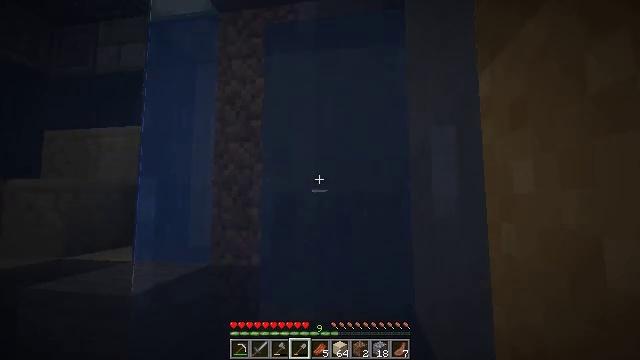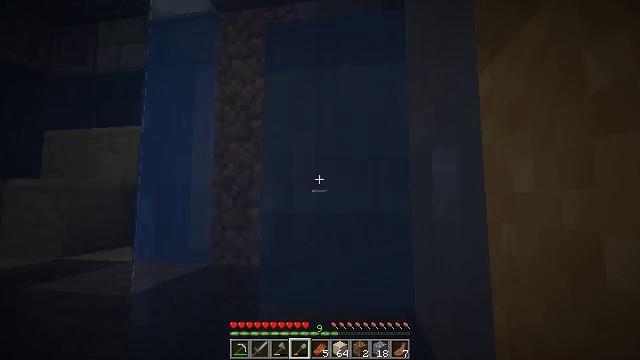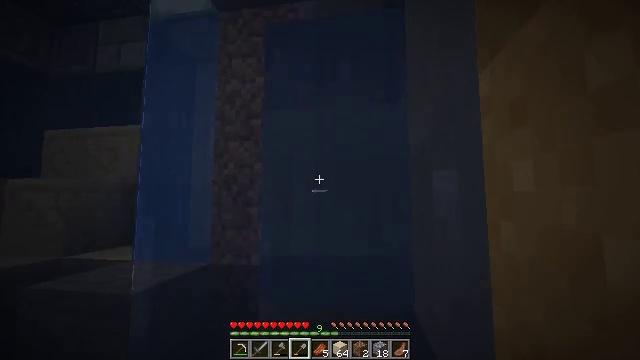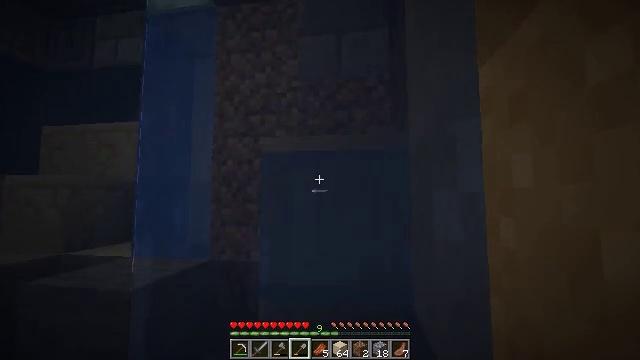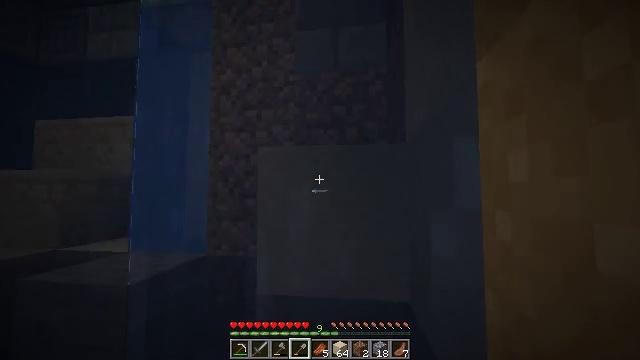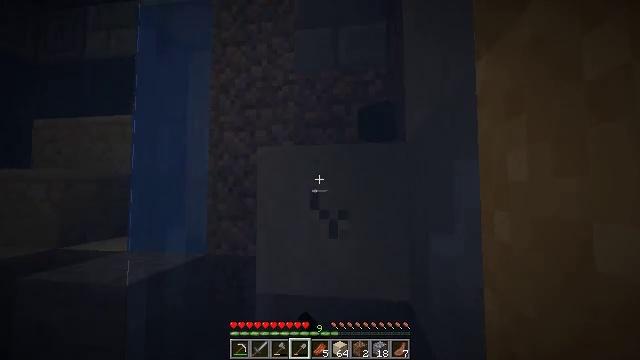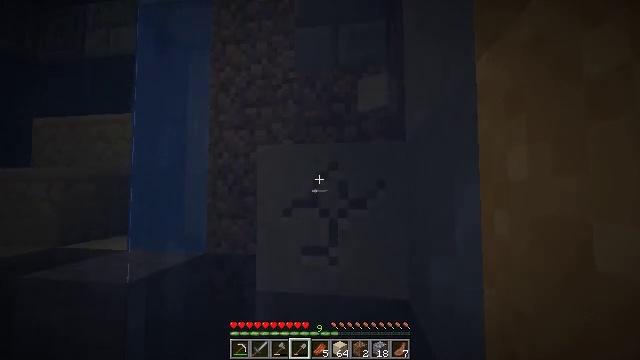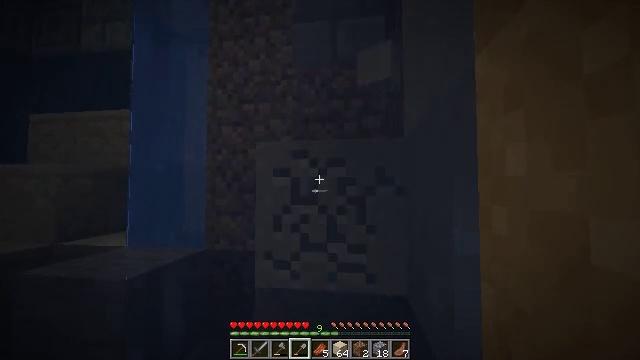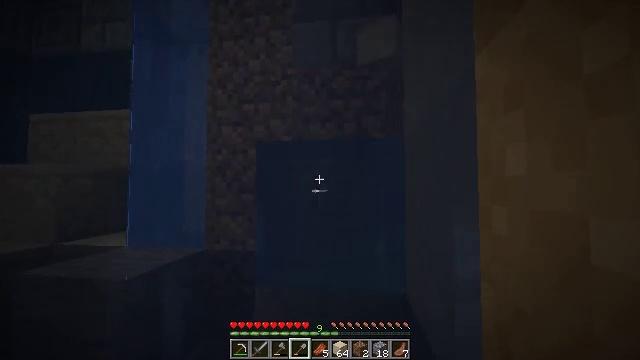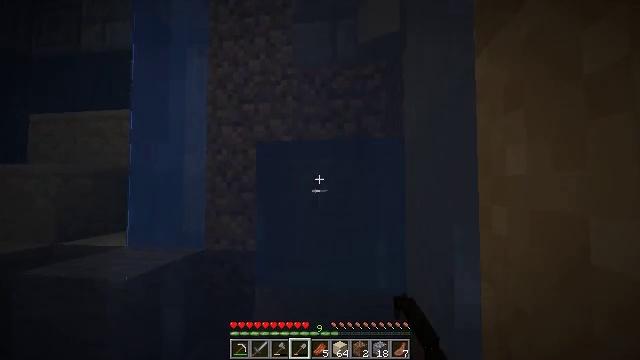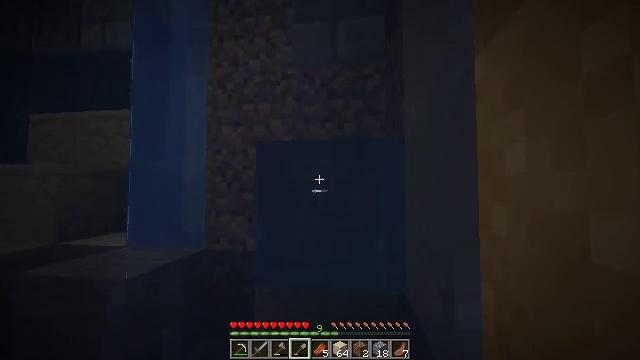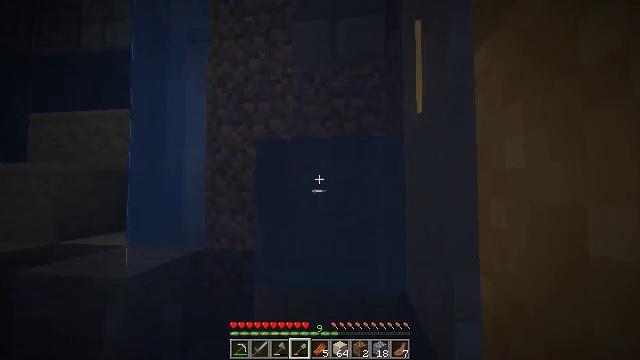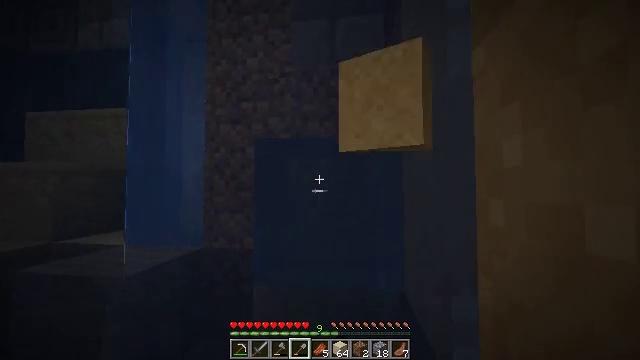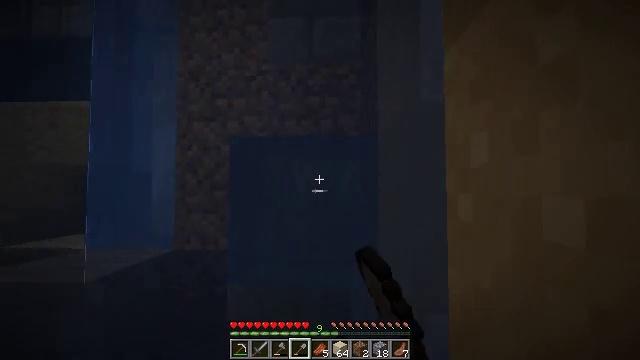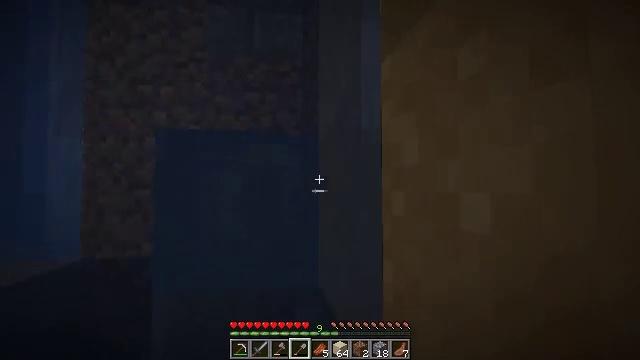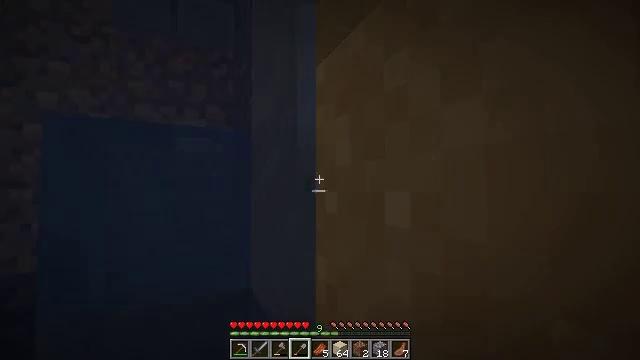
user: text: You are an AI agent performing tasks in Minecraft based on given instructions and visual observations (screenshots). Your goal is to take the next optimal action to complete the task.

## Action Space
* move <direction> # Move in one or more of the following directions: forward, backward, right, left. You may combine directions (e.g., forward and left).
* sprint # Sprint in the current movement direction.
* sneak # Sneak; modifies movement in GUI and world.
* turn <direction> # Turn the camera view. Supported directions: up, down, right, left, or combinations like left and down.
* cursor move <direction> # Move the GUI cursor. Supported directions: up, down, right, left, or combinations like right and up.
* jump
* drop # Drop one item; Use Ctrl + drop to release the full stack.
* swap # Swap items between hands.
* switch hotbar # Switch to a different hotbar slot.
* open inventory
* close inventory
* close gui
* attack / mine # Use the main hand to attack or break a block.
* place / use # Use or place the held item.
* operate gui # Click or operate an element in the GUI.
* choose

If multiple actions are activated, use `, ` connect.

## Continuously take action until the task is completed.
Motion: motion action
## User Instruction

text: Collect sand to make glass.
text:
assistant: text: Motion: attack / mine
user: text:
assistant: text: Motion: attack / mine
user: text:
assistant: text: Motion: attack / mine
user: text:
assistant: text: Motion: turn down, attack / mine
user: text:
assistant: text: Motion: attack / mine
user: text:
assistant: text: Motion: attack / mine
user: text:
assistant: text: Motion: attack / mine
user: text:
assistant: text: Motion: attack / mine
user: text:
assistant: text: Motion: attack / mine
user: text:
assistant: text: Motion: move left, attack / mine
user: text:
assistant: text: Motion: move left, attack / mine
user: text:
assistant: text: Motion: move left, attack / mine
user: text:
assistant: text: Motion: move left, turn right, attack / mine
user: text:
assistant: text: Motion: move left, turn right, attack / mine
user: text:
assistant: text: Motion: turn right, attack / mine
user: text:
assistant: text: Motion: turn right, attack / mine
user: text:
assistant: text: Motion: attack / mine
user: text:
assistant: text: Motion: attack / mine
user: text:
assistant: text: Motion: attack / mine
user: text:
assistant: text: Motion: attack / mine
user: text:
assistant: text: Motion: attack / mine
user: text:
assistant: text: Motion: attack / mine
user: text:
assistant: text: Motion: attack / mine
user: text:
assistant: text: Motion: attack / mine
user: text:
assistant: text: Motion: attack / mine
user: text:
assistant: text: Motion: attack / mine
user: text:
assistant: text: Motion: attack / mine
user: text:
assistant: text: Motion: attack / mine
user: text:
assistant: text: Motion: attack / mine
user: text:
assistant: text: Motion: attack / mine